Interaction volume radius: 5 \u00c5
Interaction volume height: 40 \u00c5
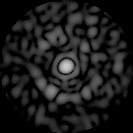
Disorder parameter: 0.8299